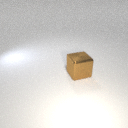
large brown metal cube